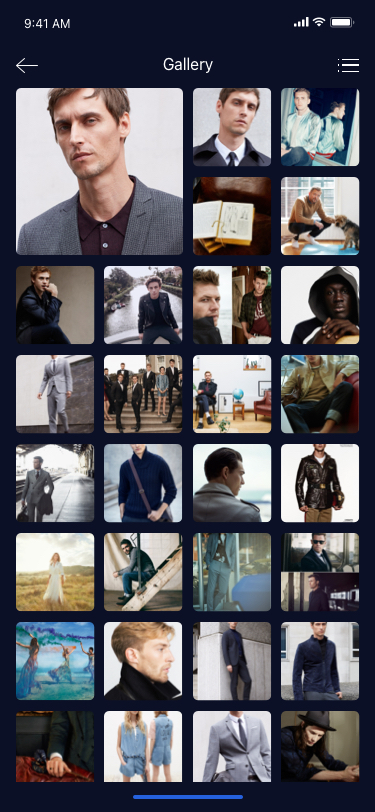
Text in this UI design:
Gallery